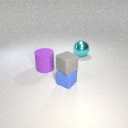
small blue rubber cube to the right of large purple rubber cylinder